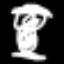
Label: hourglass